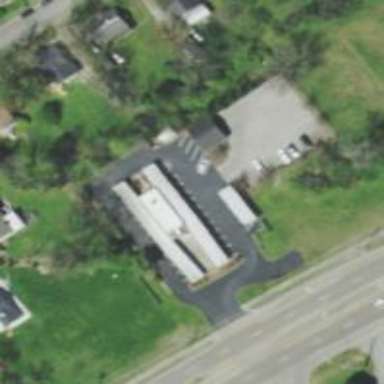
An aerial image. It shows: Car rental service.